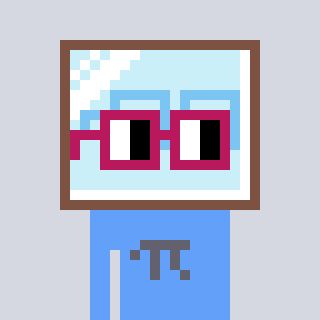
a pixel art character with square dark red glasses, a mirror-shaped head and a blue-colored body on a cool background